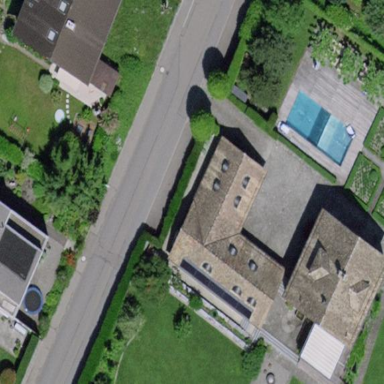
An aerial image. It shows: Detached building.